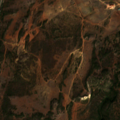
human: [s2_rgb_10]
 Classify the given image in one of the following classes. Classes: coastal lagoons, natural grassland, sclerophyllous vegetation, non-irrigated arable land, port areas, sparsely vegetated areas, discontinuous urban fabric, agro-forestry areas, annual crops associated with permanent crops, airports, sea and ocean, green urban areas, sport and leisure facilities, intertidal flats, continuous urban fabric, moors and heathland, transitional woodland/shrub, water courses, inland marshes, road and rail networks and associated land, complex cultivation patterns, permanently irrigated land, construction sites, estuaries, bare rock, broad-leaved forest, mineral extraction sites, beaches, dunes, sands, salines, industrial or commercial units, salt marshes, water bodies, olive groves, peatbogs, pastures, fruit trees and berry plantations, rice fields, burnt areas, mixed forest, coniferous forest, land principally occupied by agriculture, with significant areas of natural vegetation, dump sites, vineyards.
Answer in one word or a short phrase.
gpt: non-irrigated arable land, sclerophyllous vegetation